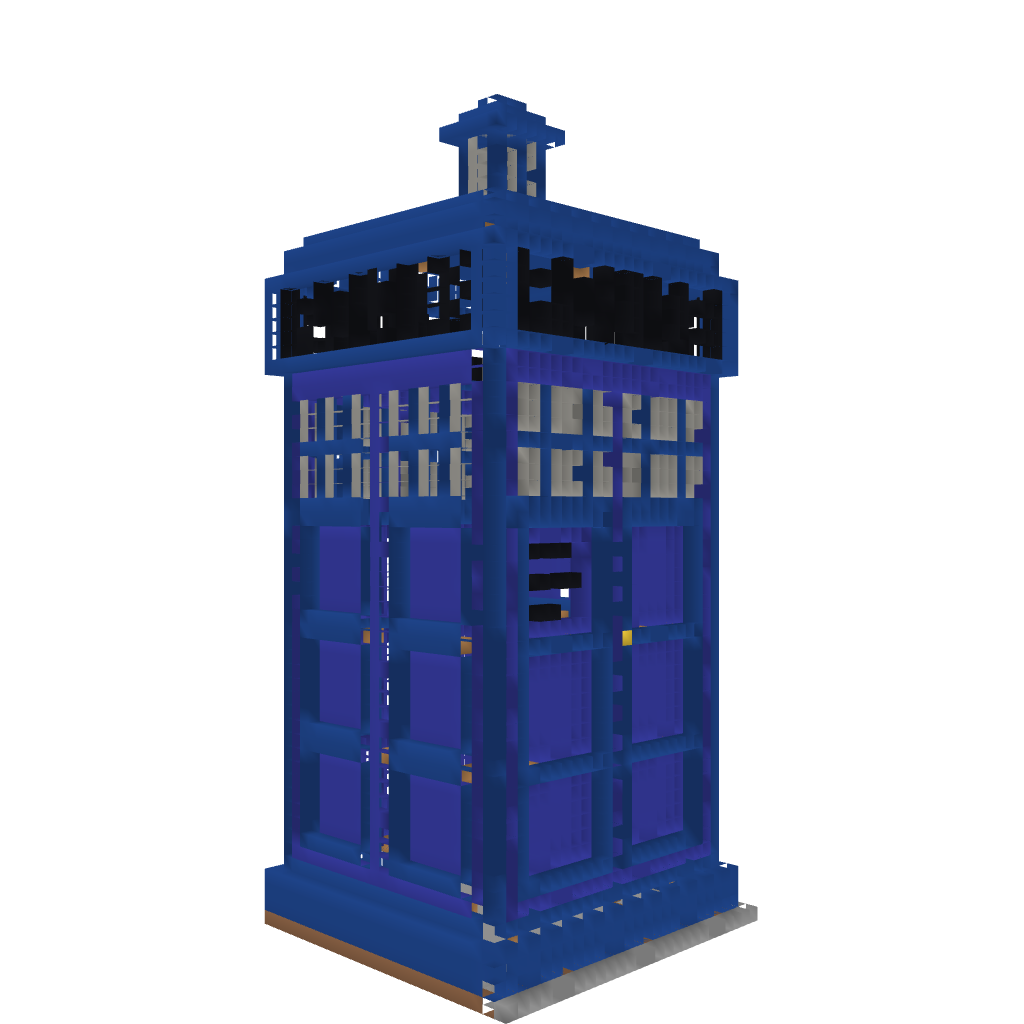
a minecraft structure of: TARDIS